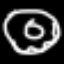
Label: donut